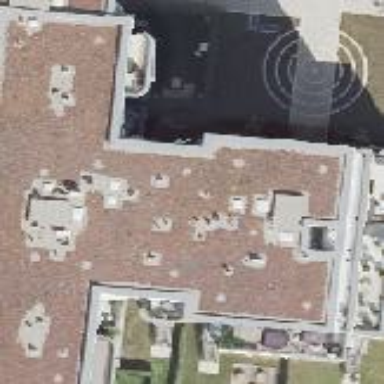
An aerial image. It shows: Building with apartments and flat roof.